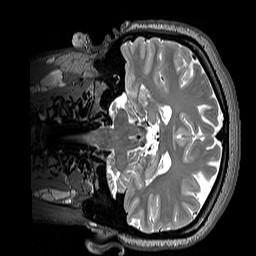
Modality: T2w
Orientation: coronal
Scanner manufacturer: siemens
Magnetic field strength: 3 T
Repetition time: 3.2 s
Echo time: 0.406 s